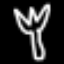
Label: fork